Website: walmart
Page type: newsletter-management
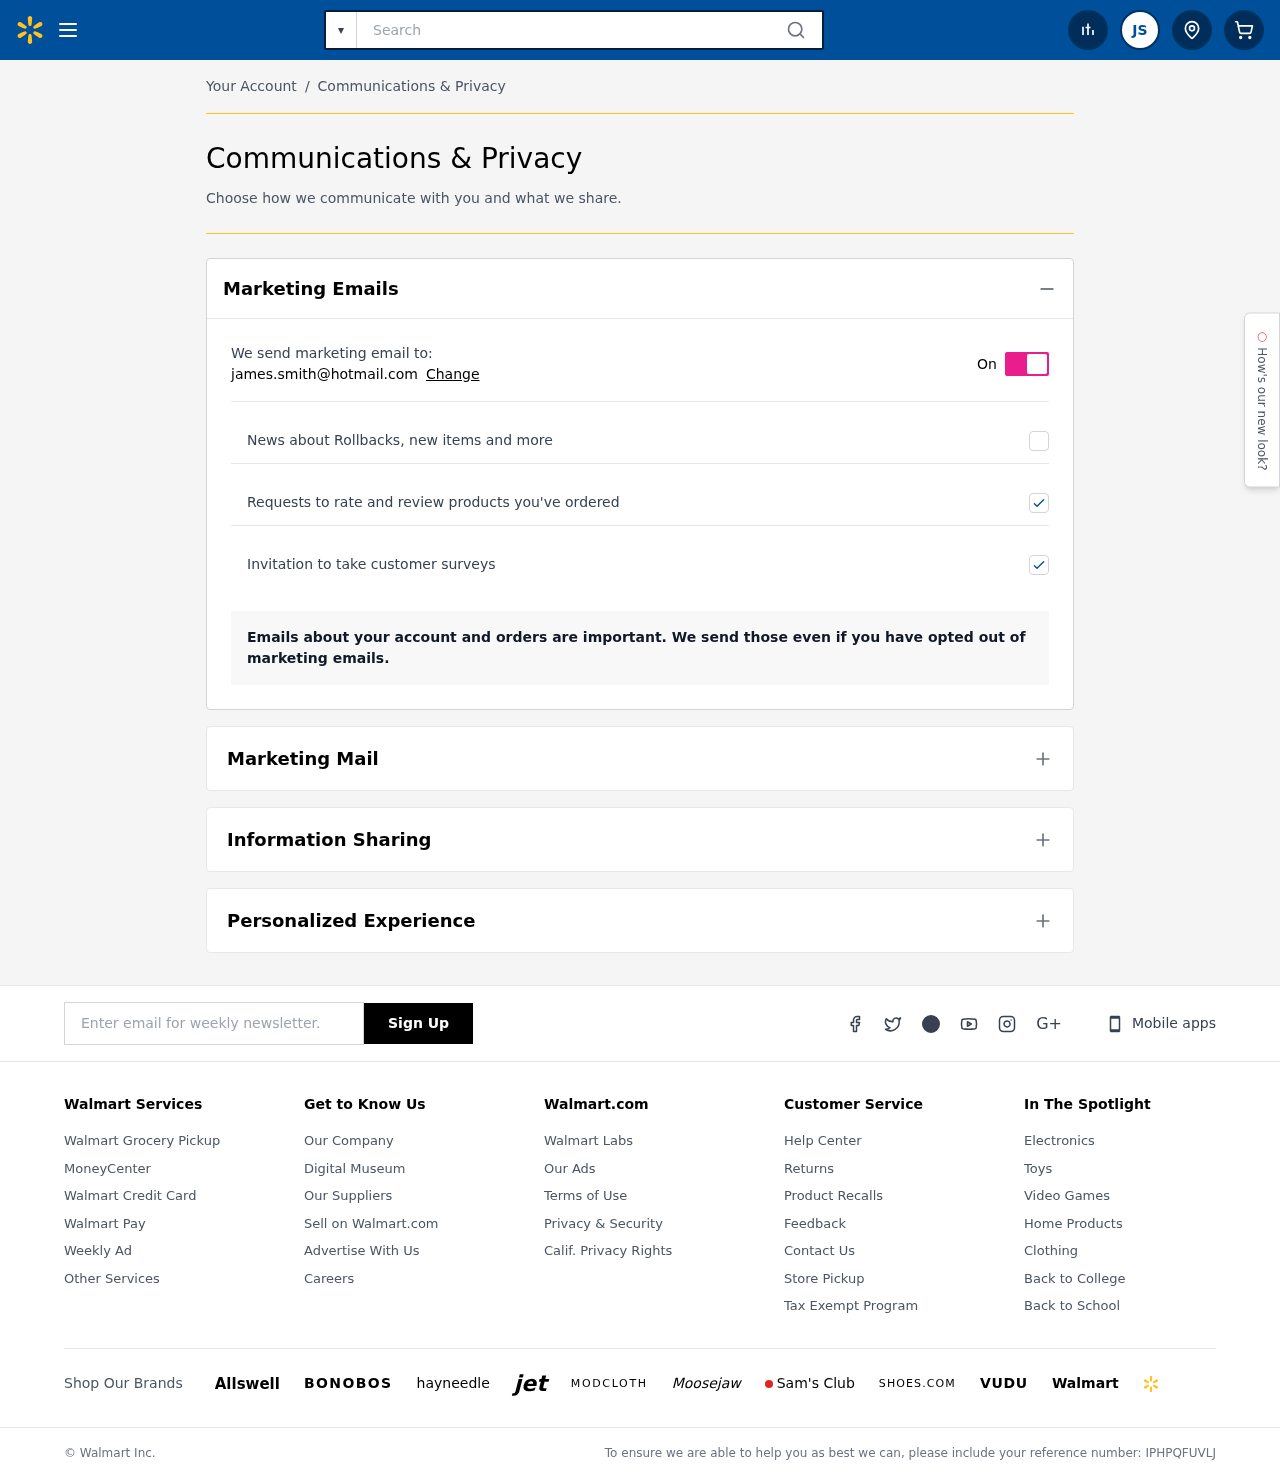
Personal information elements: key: PII_EMAIL
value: james.smith@hotmail.com
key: PII_INITIALS
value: JS
Search elements: key: HEADER_SEARCH
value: Search